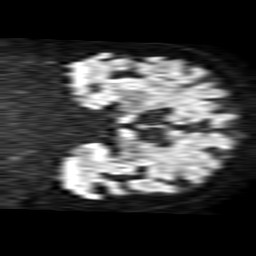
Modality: TRACE
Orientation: coronal
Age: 88
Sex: male
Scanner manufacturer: philips
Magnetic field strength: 1.5 T
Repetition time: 4.109 s
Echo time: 0.09719 s